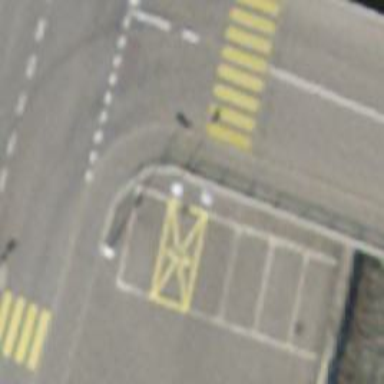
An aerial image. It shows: Charging station.